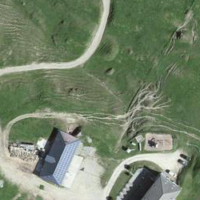
EUNIS habitat code: 24
Species observed at this site:
Jacobaea vulgaris